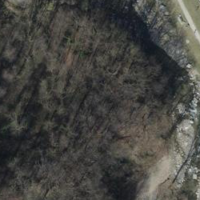
EUNIS habitat code: 41
Species observed at this site:
Alnus glutinosa